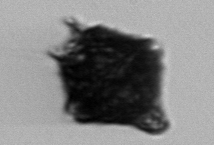
Label: Gonyaulax